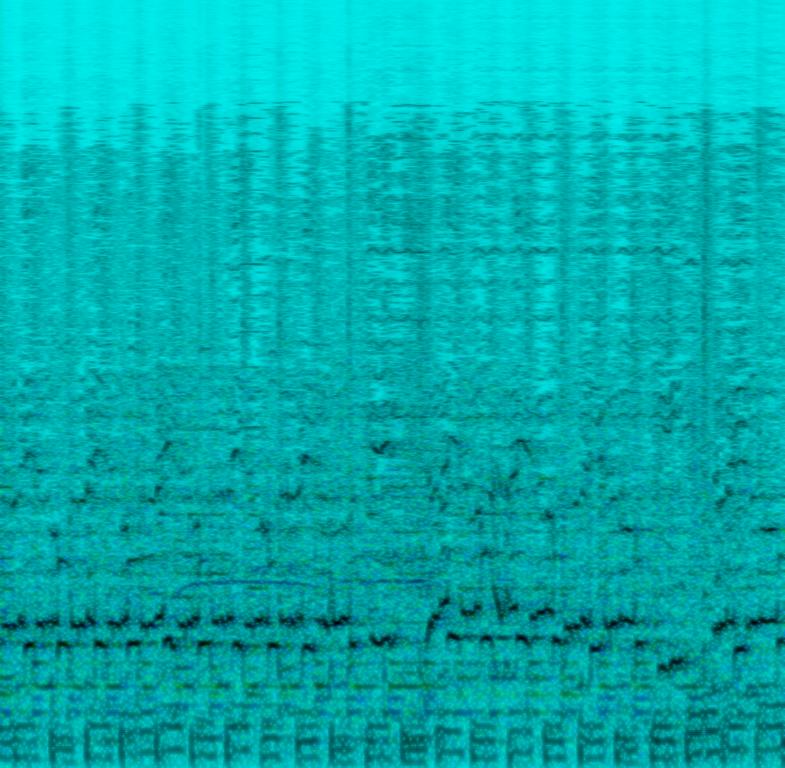
A virtuosic Male yodeler accompanied by an oompah band playing a fast beat and simple chord progression with electric bass, piano, fiddle, and drums. The feeling is manic.